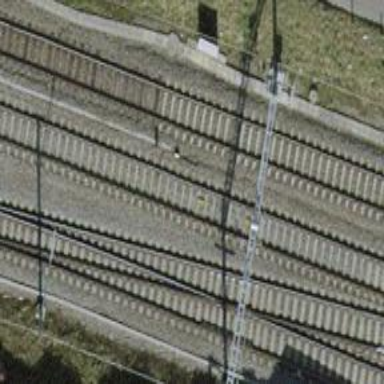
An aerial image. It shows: Single railway track with electrified contact line.